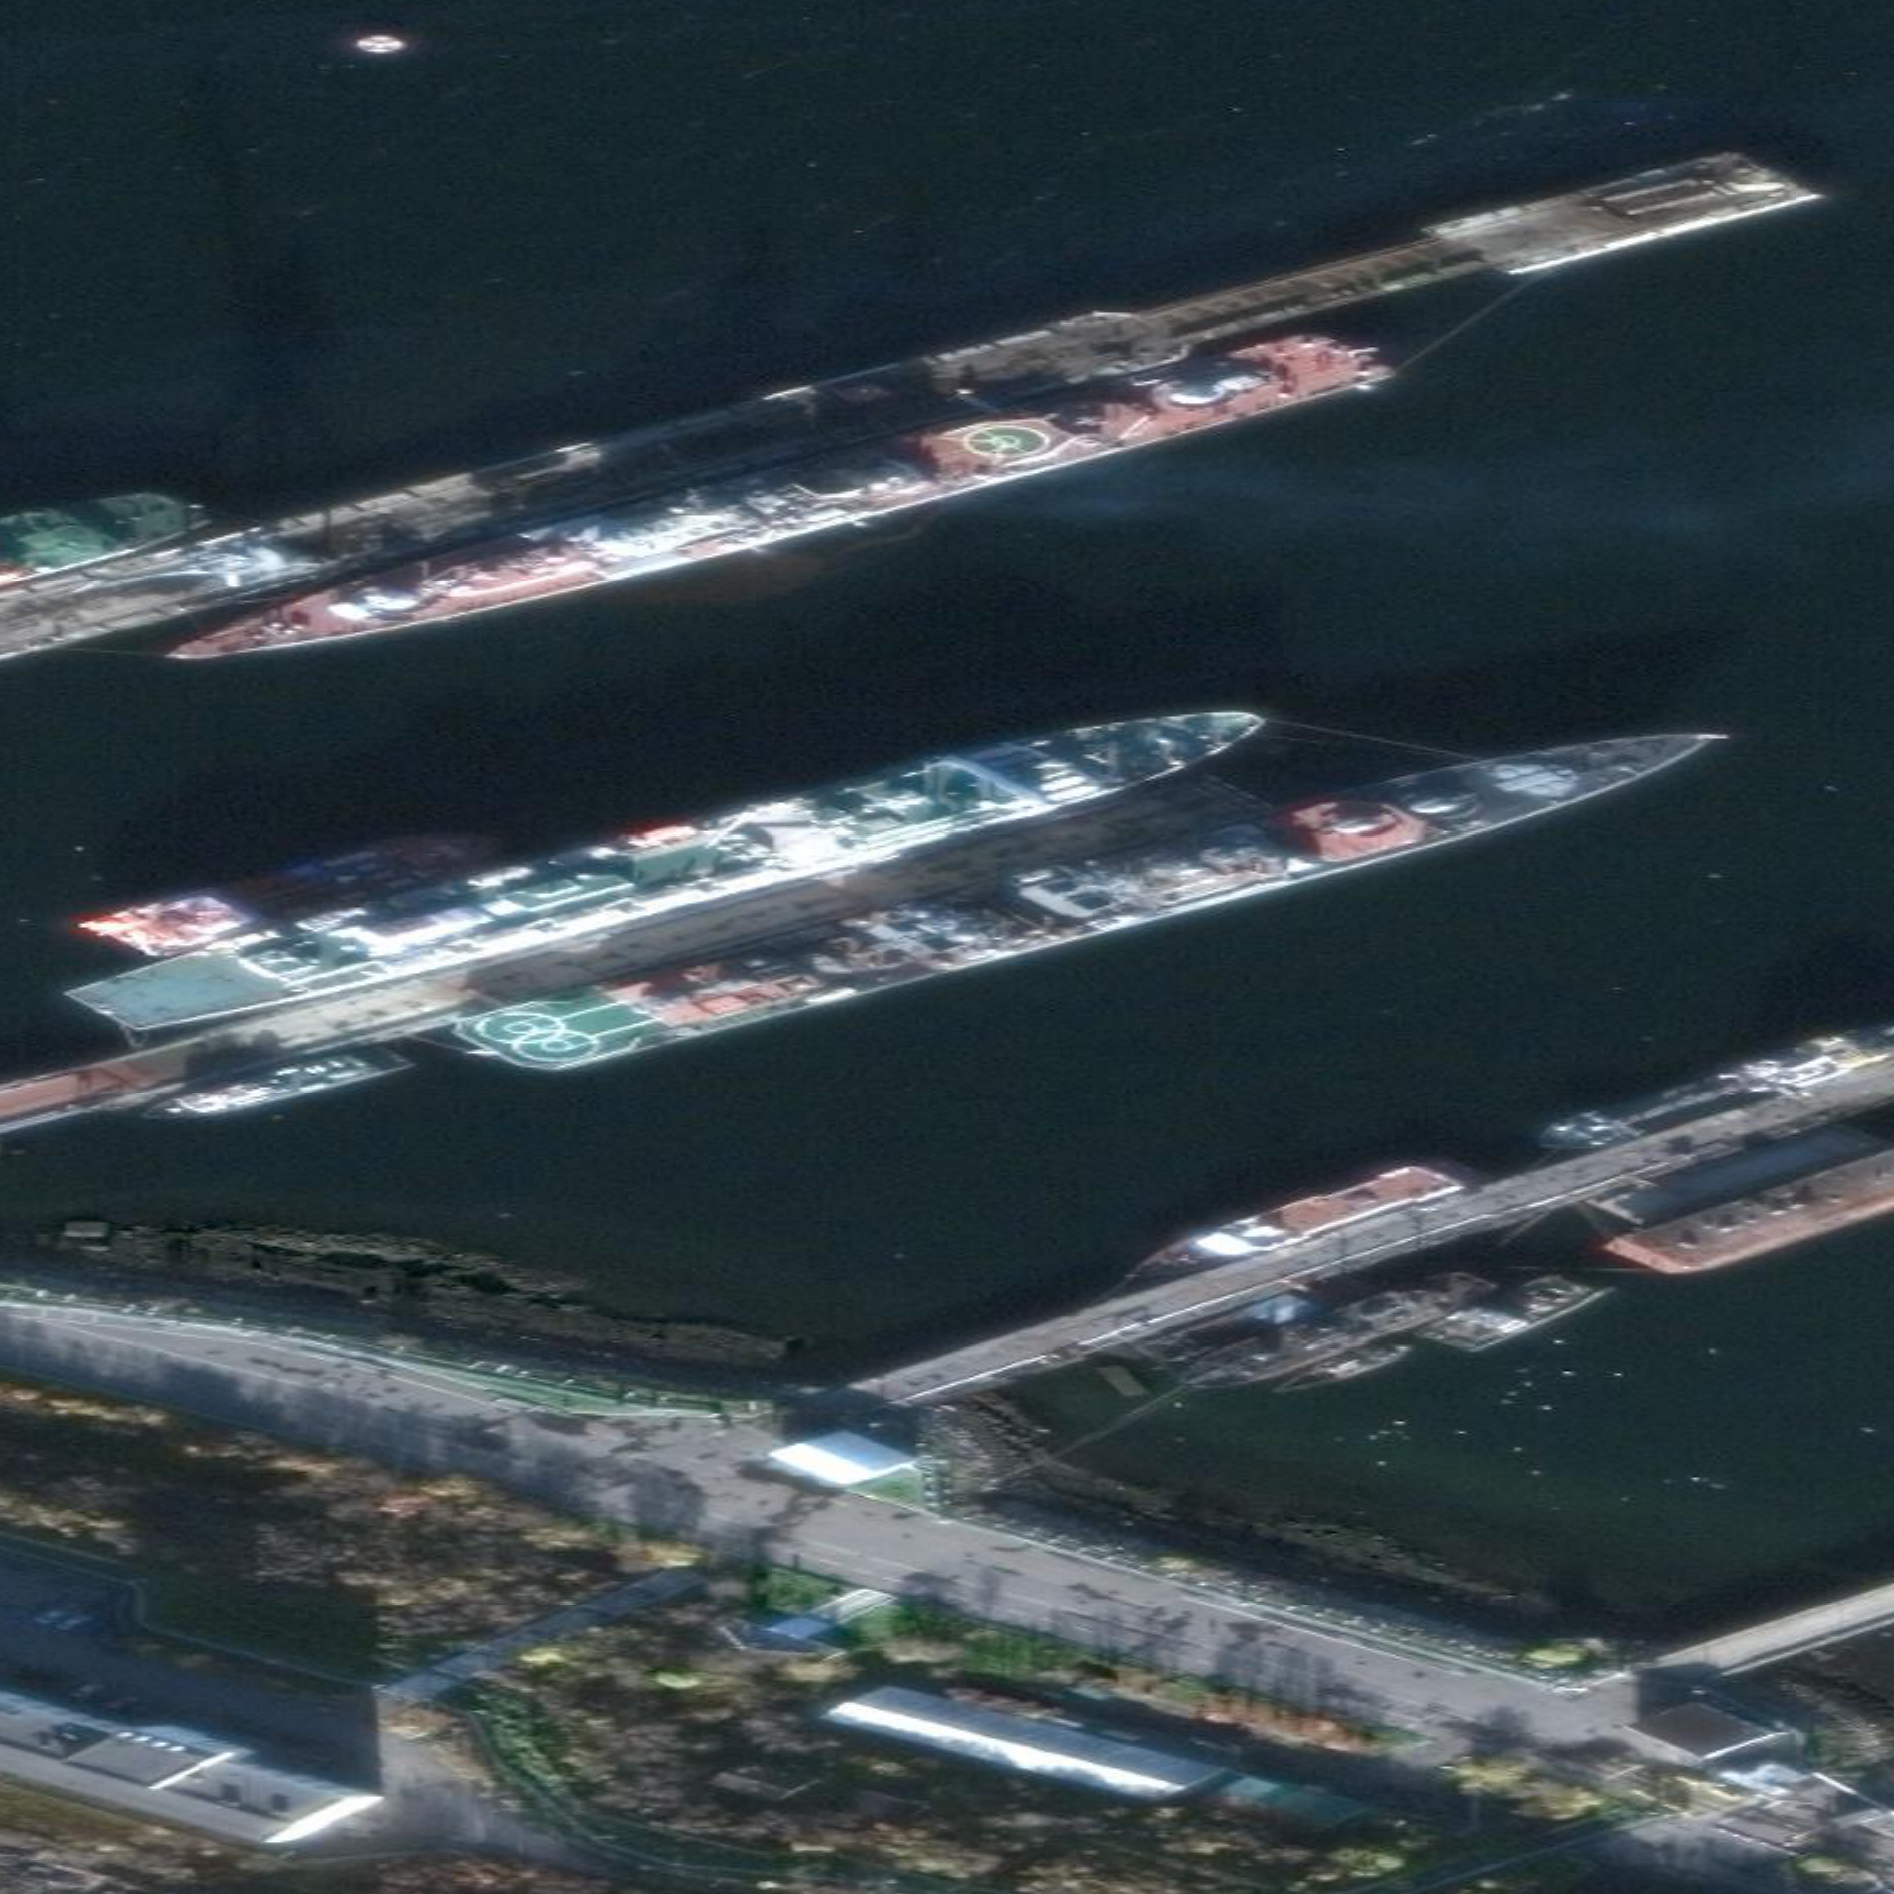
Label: cruiser